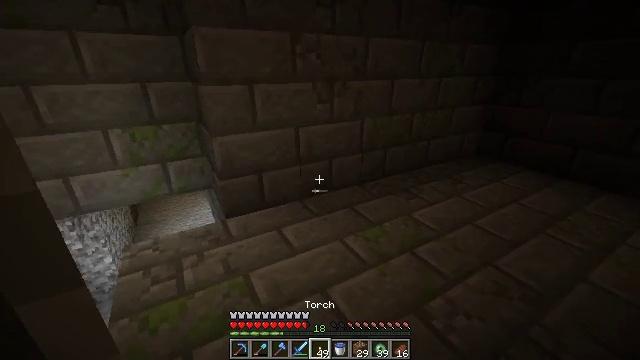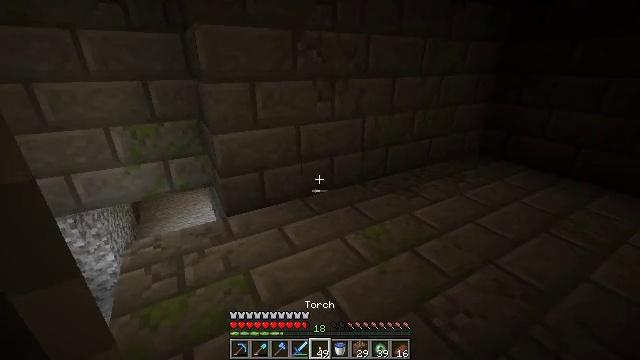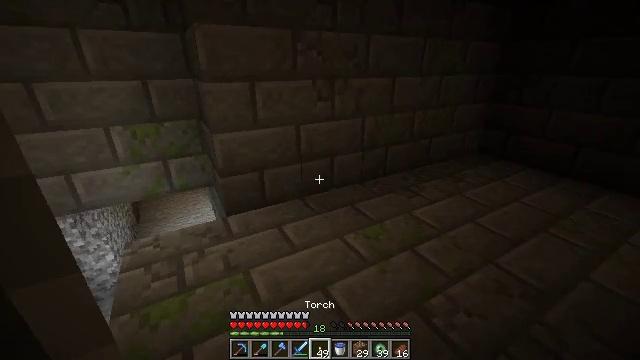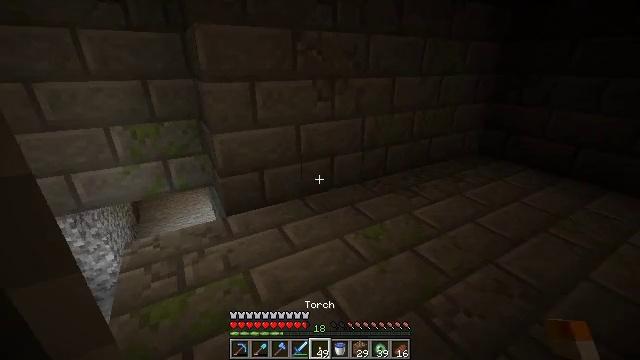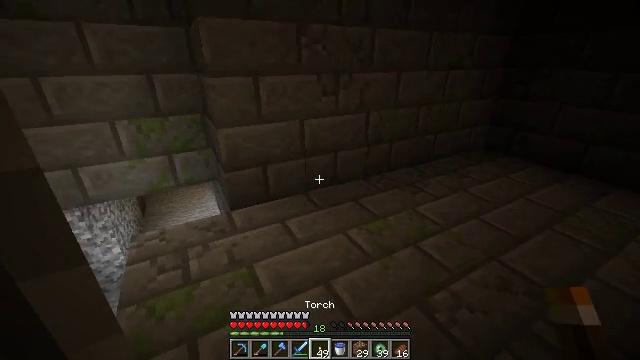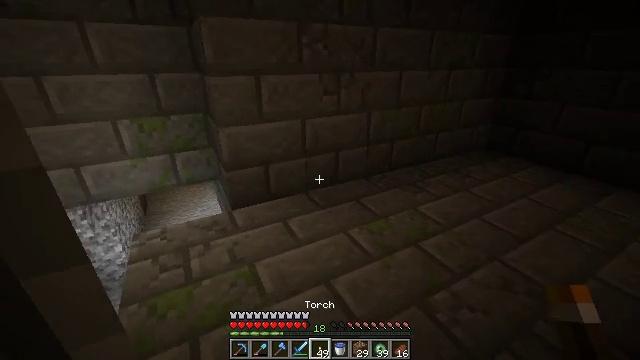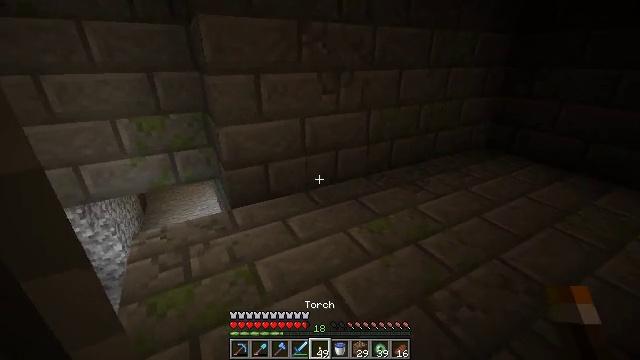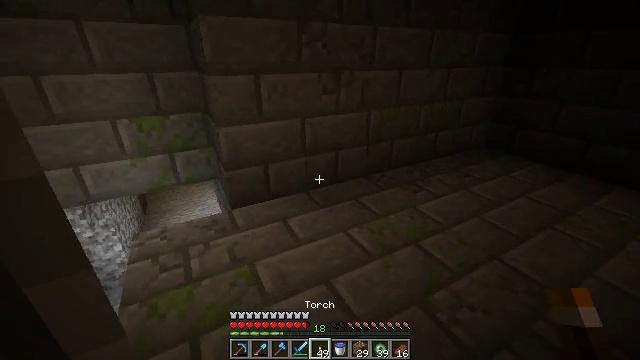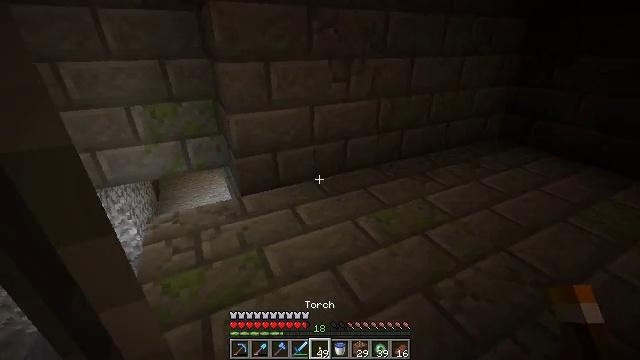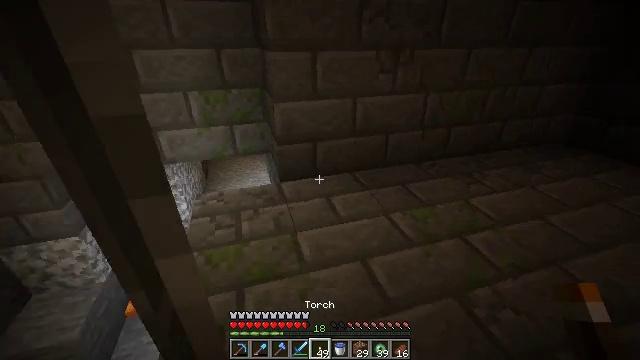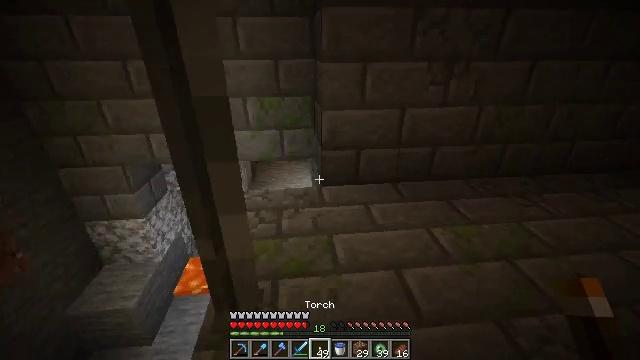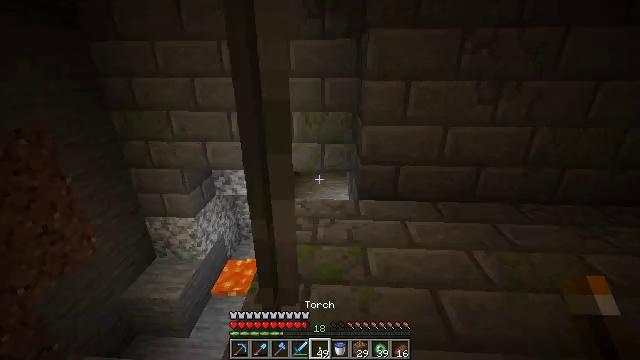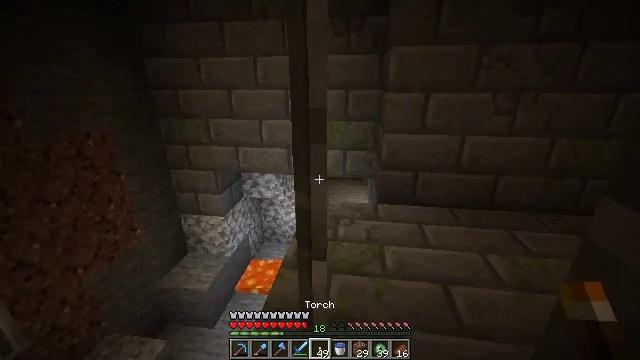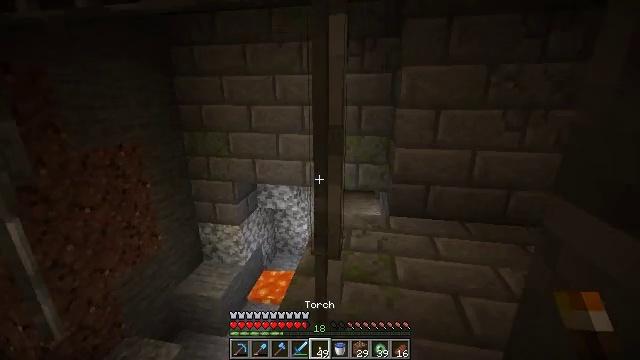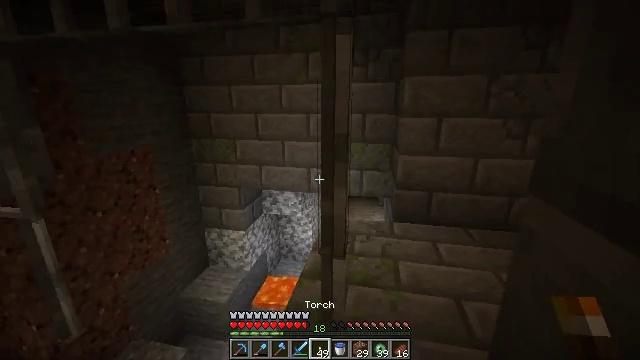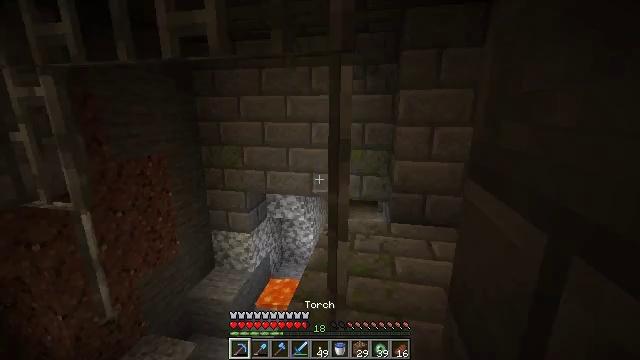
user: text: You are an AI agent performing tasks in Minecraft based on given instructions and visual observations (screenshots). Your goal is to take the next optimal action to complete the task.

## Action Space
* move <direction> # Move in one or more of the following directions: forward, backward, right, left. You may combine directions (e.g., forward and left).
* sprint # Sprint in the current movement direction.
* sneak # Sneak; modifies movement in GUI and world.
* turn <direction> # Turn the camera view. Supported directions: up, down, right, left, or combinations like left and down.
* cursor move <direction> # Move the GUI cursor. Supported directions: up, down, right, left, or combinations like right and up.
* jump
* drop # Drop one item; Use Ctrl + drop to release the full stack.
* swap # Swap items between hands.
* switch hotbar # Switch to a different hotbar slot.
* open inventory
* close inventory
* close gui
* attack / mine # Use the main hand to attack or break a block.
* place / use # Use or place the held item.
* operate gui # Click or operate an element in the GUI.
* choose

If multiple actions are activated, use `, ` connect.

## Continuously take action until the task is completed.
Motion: motion action
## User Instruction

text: Break the iron bars.
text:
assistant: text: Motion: move forward
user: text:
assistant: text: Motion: move forward
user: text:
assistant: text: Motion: move forward
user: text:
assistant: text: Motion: move forward, turn down
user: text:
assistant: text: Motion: move forward
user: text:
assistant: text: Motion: move forward and move right
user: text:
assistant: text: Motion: move forward and move right
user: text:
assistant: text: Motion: move right, turn left and down
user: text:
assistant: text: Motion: turn left and down
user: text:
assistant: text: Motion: move back, turn left and up
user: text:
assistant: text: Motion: move back, turn left and up
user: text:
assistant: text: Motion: move back, turn left and up
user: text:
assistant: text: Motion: move back, turn left and up
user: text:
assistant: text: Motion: move back, turn up
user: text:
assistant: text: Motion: move back, turn up, switch to hotbar 1
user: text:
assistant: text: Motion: move back, turn right and up, switch to hotbar 1
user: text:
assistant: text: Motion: turn right and up, switch to hotbar 1
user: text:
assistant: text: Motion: turn right and up, switch to hotbar 1
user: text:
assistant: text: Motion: turn right and up
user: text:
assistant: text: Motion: attack / mine
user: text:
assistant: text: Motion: attack / mine
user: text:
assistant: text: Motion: attack / mine
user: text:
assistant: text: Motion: attack / mine
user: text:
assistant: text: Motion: attack / mine
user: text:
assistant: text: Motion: attack / mine
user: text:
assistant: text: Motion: attack / mine
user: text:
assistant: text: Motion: no_op
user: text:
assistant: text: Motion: no_op
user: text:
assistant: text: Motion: no_op
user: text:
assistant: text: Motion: no_op